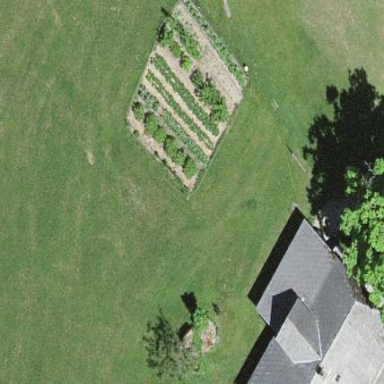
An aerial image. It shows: Garden area designated for leisure land.